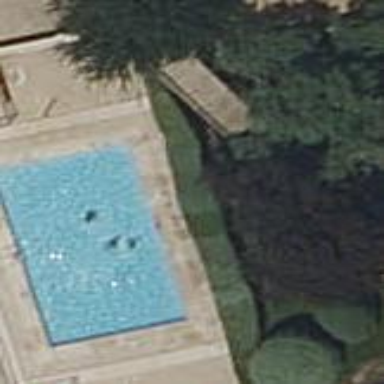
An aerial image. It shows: Swimming pool area designated for leisure and sports activities.